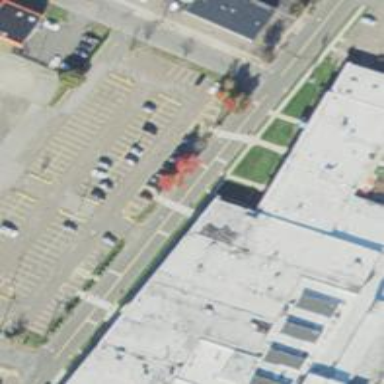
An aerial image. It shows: Marked crossing on footway.